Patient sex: F
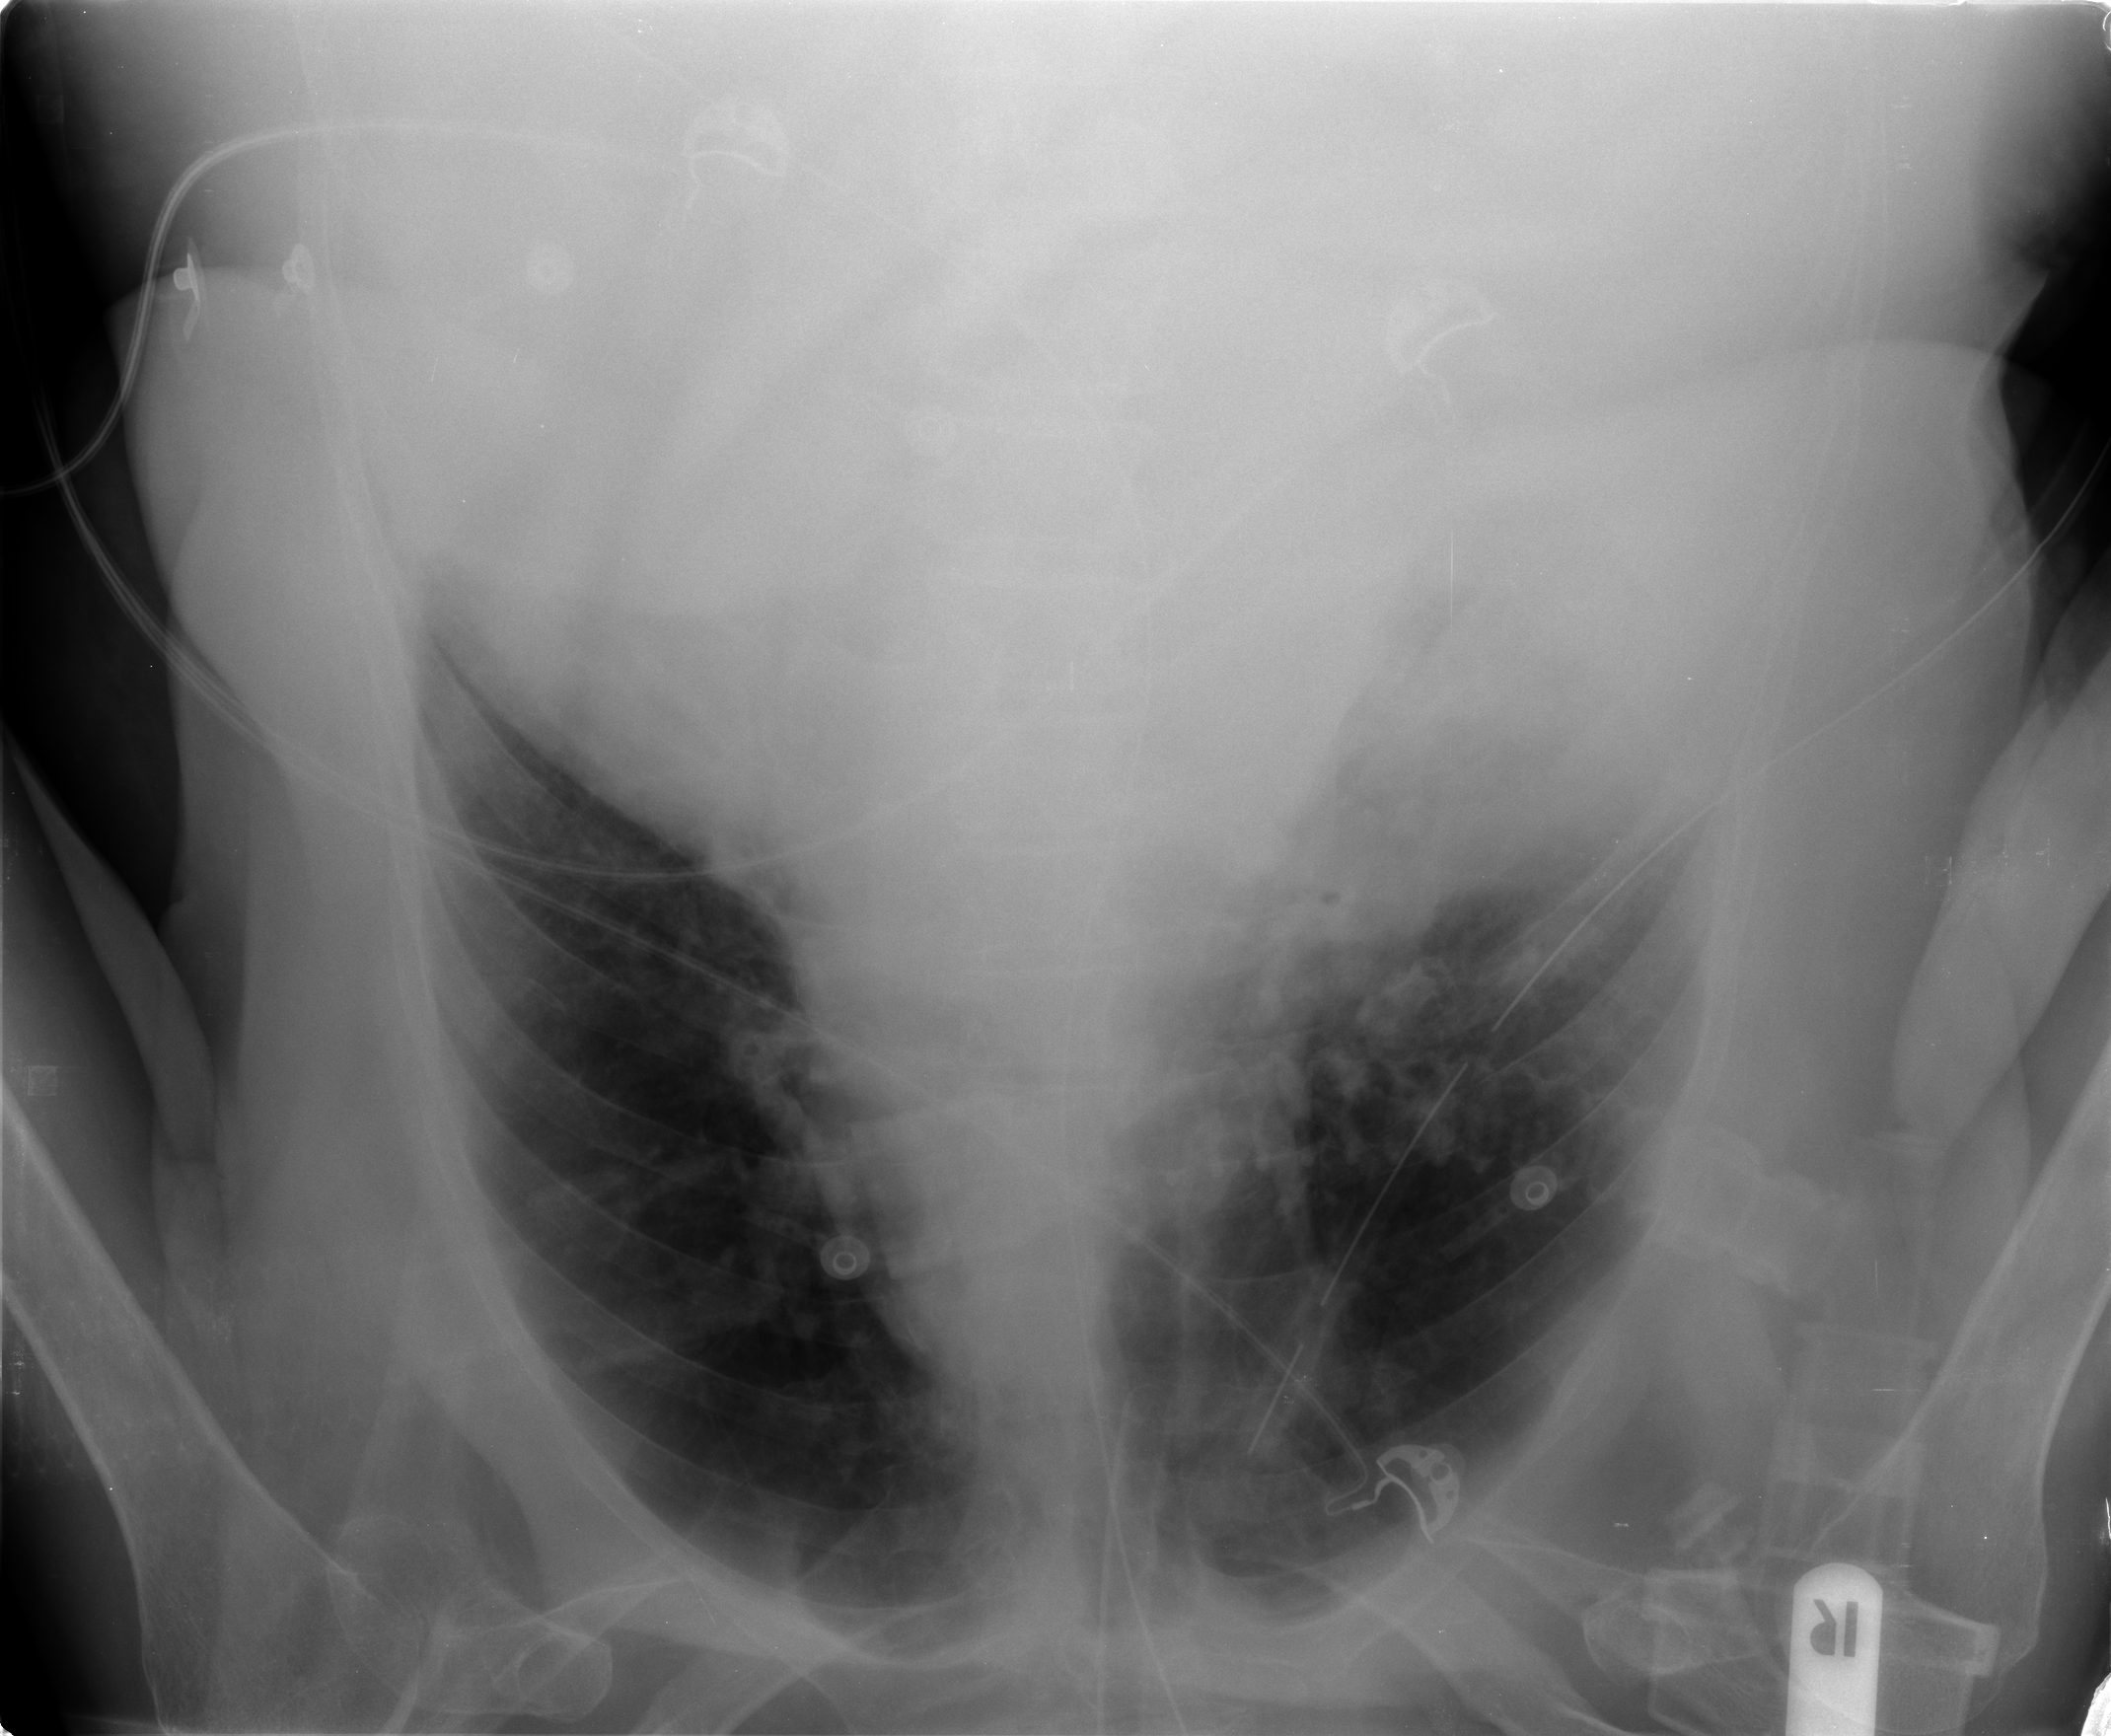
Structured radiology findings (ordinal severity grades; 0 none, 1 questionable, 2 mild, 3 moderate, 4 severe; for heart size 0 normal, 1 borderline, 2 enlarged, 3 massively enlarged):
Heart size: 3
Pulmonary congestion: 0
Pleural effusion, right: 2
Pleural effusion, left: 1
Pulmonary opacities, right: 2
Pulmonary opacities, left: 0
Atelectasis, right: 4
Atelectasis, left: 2